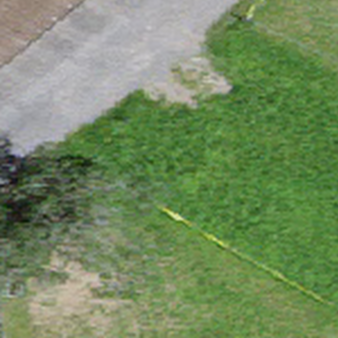
Label: other